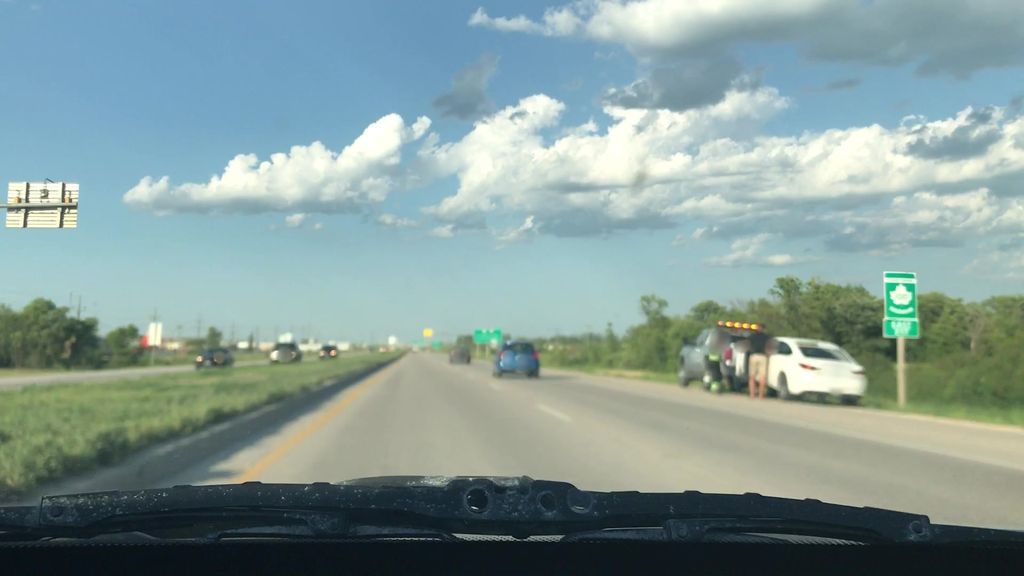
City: winnipeg